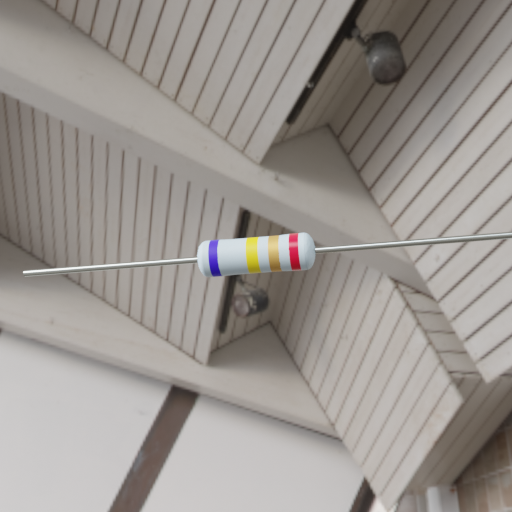
Resistor colour bands (in order): blue, yellow, gold, red